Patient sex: M
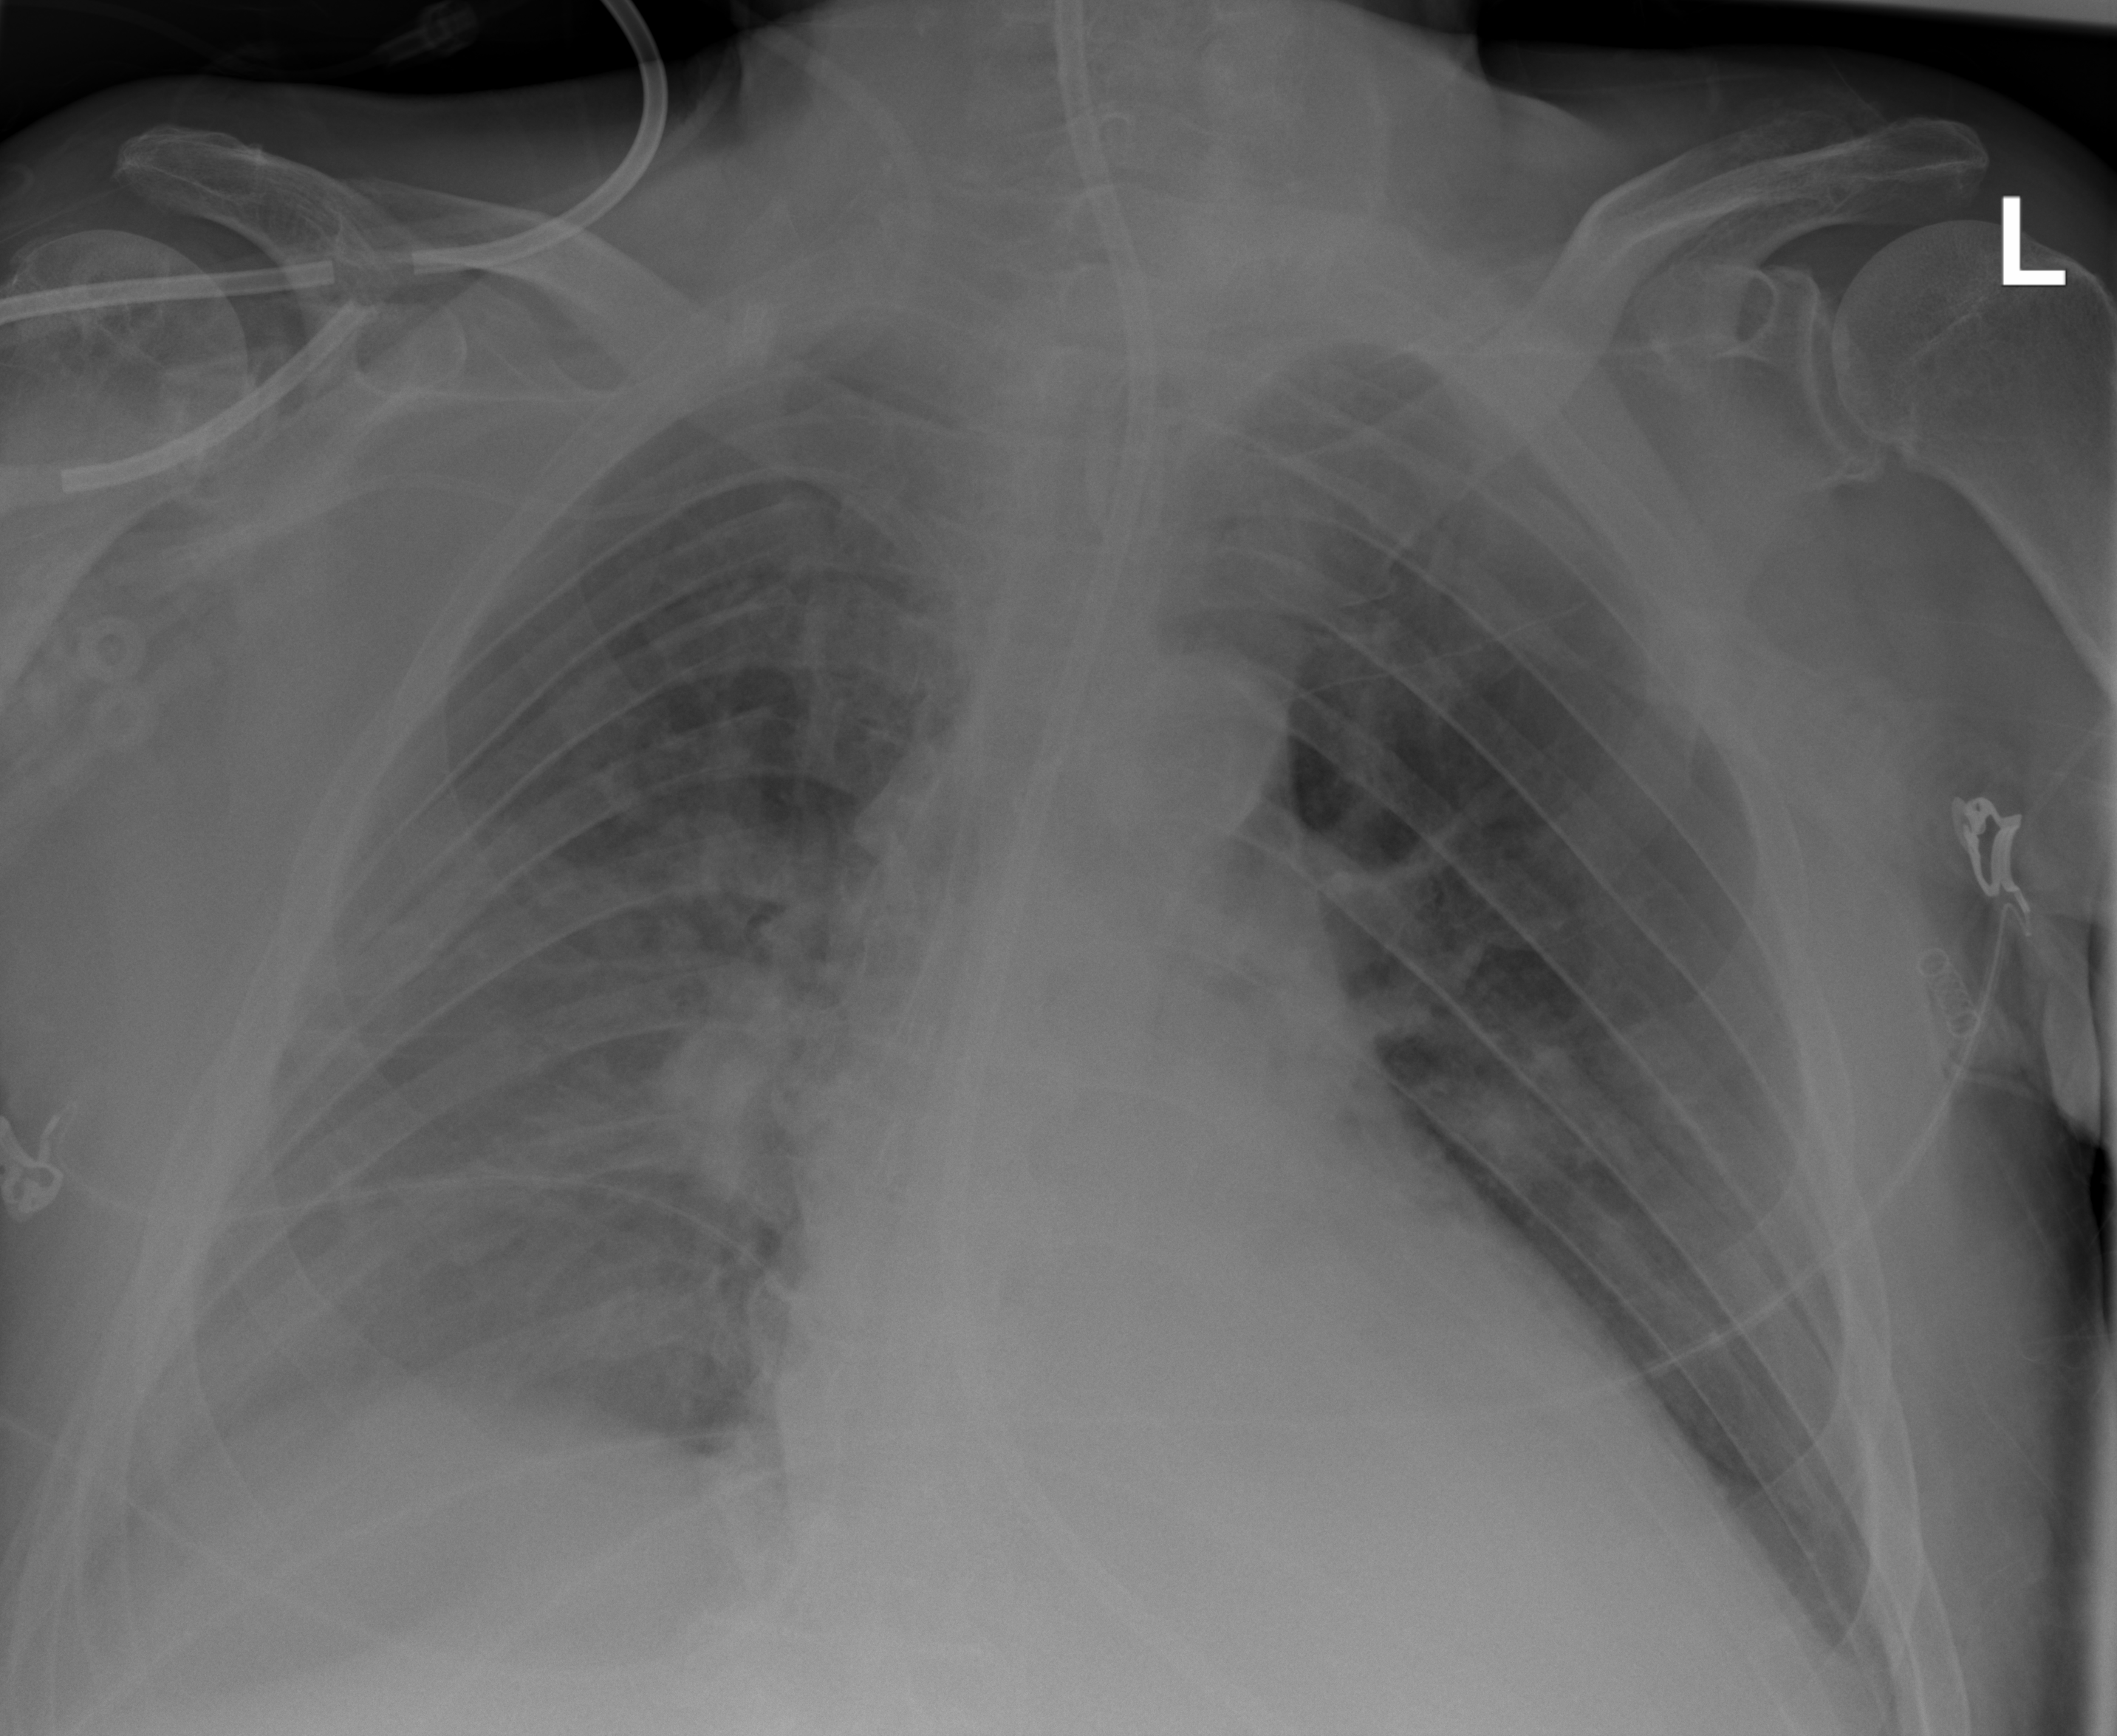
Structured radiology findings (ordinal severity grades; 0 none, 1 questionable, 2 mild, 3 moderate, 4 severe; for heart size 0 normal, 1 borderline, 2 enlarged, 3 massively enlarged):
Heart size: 2
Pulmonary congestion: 2
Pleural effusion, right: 2
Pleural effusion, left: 1
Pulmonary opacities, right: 2
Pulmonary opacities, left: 2
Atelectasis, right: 2
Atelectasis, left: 2